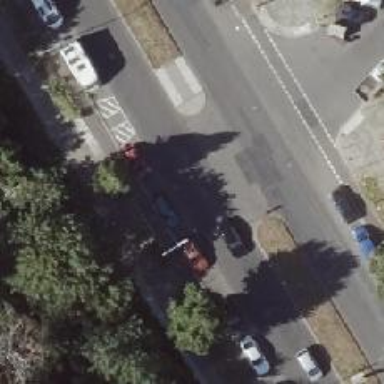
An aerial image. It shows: Tertiary road with asphalt surface. There is parallel on-street parking lane on the right and track cycleway on the right side.